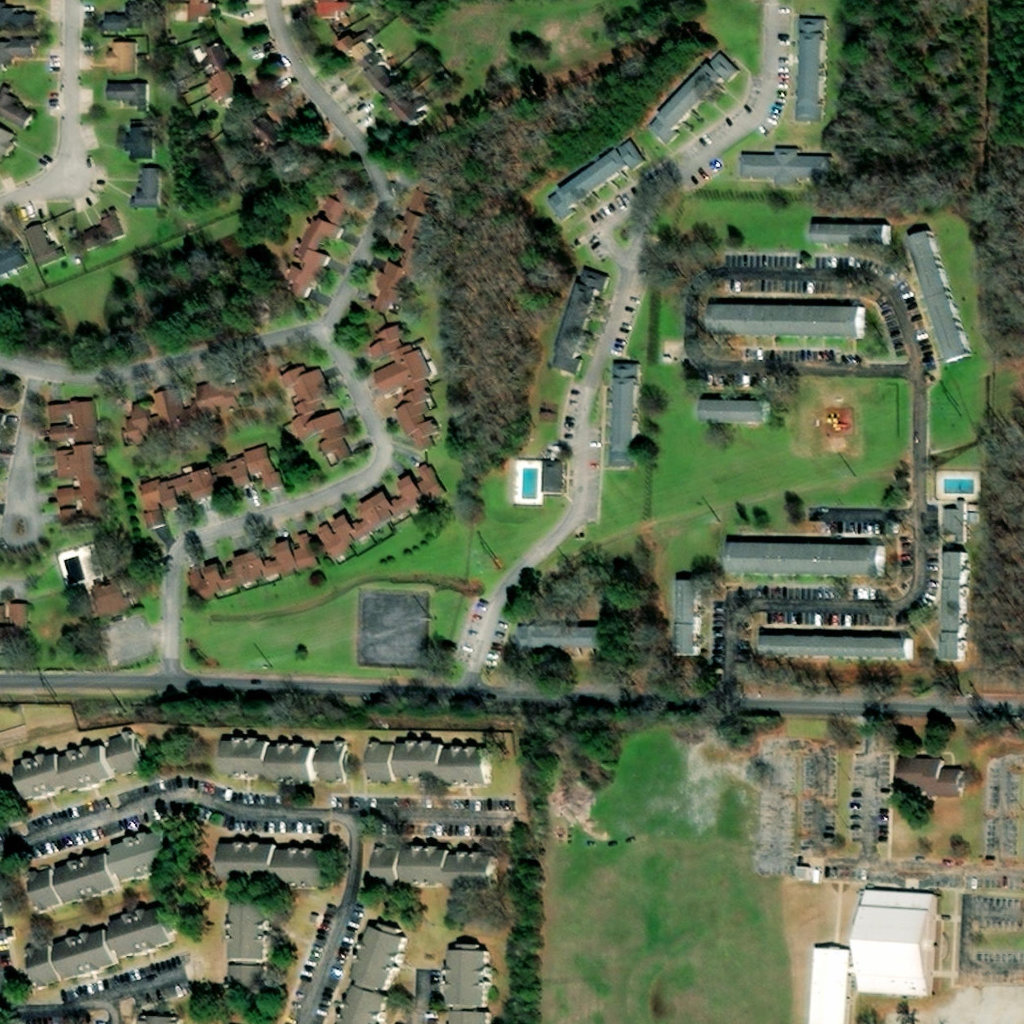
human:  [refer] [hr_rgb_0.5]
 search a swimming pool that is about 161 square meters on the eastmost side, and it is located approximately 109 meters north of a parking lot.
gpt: <box>[[91, 46, 95, 48, 0]]</box>